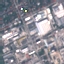
Label: Industrial